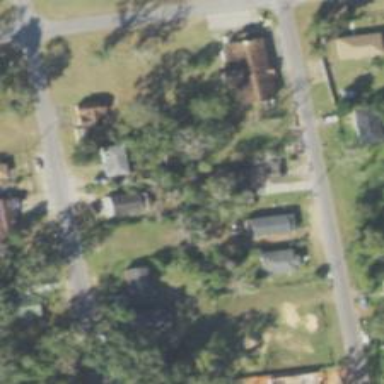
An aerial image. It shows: This residential area consists of single-family homes.